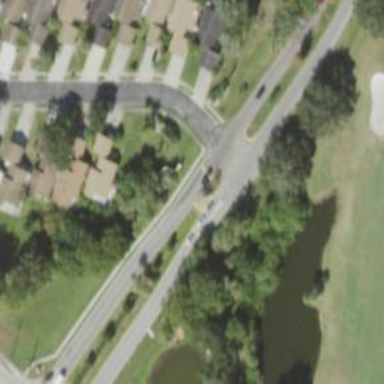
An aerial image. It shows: Tertiary road.